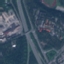
Land use / land cover: Highway